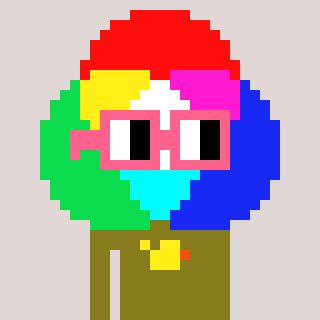
a pixel art character with square pink glasses, a color circle-shaped head and a gunk-colored body on a warm background